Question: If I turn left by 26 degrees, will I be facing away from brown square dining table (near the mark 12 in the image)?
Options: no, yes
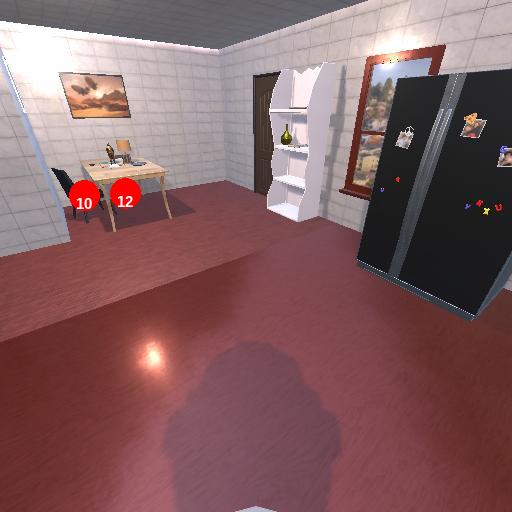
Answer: no